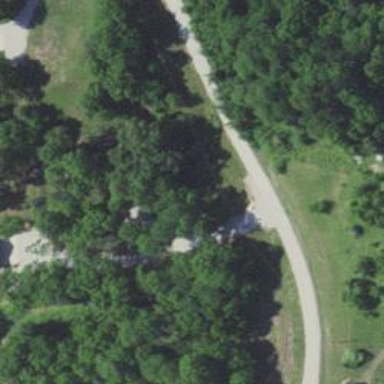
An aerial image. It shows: Driveway.